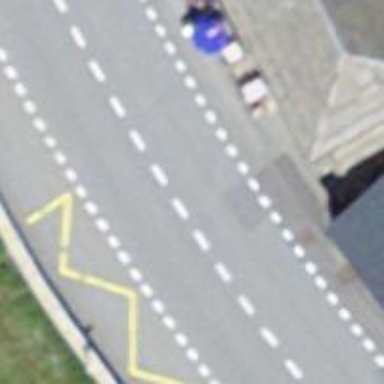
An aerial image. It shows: Primary road with asphalt surface.